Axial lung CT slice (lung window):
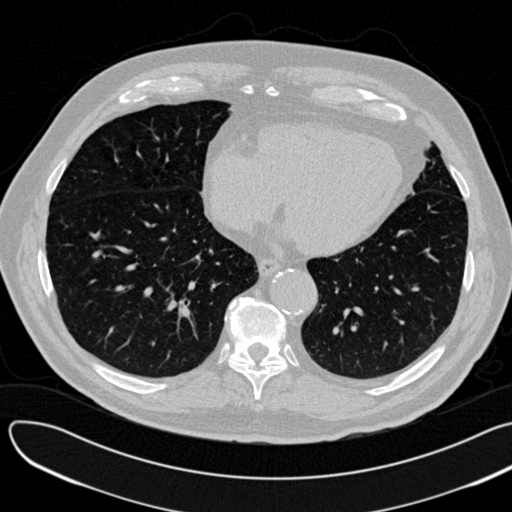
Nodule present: no